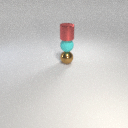
small red metal cylinder above small cyan rubber sphere